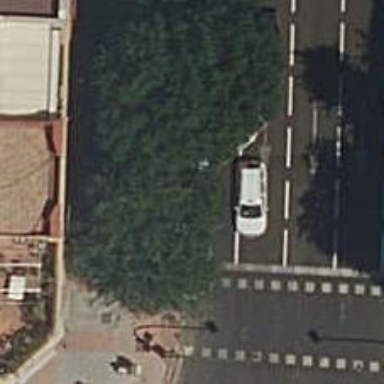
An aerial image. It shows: Taxi stand.